Этой задаче отвечает программа PE3.
Определите параметры схемы ($L_1$, $L_2$, $C_1$, $C_2$, $R_2$, $r$).
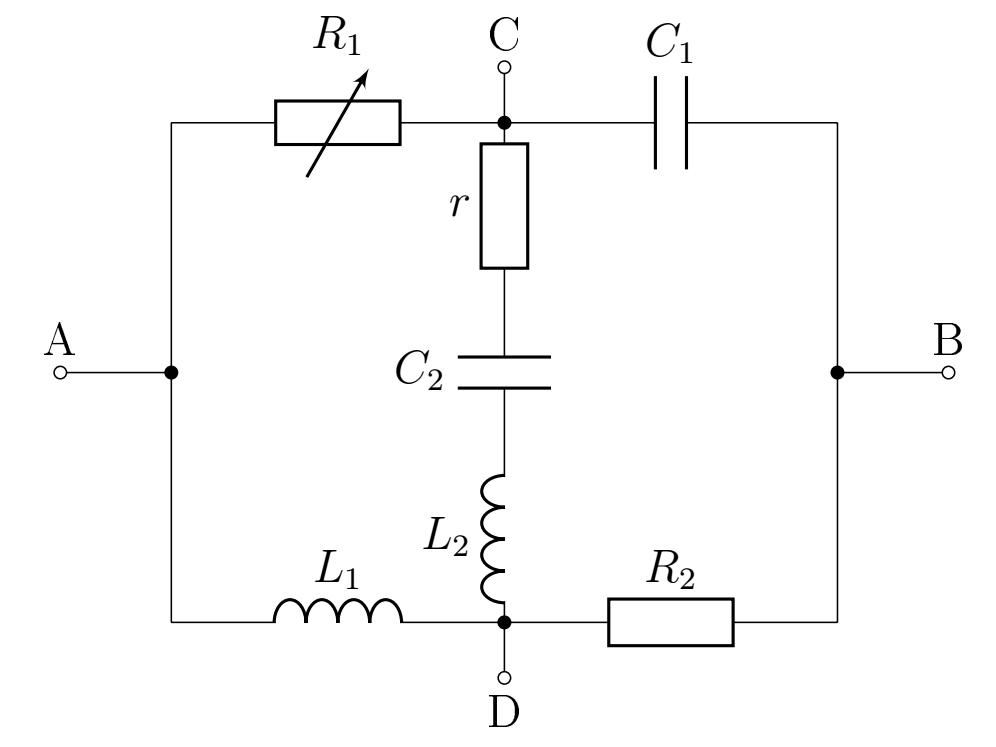
Решение: Имепедансы катушки с индуктивностью $L$, резистора с сопротивлением $R$ и конденсатора с ёмкостью $C$ в цепи переменного тока с циклической частотой $\omega$ равны: $$Z_L=i\omega L\quad Z_R=R\quad Z_C=-\cfrac{i}{\omega C} $$ где $i$ - мнимая единица. Пусть $U_0=1~\text{В}$ - амплитуда напряжения между клеммами $AB$. Тогда при нулевой циклической частоте силы тока через конденсаторы и резистор $R_1$ равны нулю, а напряжение на индуктивности $L_1$ не падает. Отсюда: $$R_2=\cfrac{U_0}{I_0} $$ где $I_0$ - сила тока в цепи при $\omega=0$. Измерим её: $$I_0=1{,}78~\text{мА} $$ Находим: Найдём индуктивность катушки $L_1$. Обратим внимание, что при низких значениях $\omega$ можно пренебречь падением напряжения на резисторе $R_1$, если выбрать его значение малым, а также силой тока через конденсаторы, поскольку их импедансы очень велики. Также индуктивность катушки является малой, в связи с чем можно получить приближённую формулу для зависимости $|U_{CD}|(\omega)$: $$|U_{CD}|=\omega L_1I $$ Изменяя частоту, получим экспериментальную зависимость $|U_{CD}|(\omega)$. Построим её график, и, проводя касательную к нему в нуле, находим: Найдём условие балансировки моста: $$Z_{R_1}Z_{R_2}=Z_{L_1}Z_{C_1} $$ Подставляя импендансы: $$R_1R_2=i\omega L_1\cdot\cfrac{-i}{\omega C_1}=\cfrac{L_1}{C_1} $$ Как видно из полученного выражения, условие балансировки моста не зависит от циклической частоты $\omega$. Подберём соответствующее этому значение $R'_1$ и проверим балансировку при нескольких частотах. Имеем: $$R'_1=1~\text{кОм} $$ откуда: Обратим внимание, что при фиксированных значениях $R_1$ напряжение $U_{CD}$ достигает минимума при циклической частоте $\omega_1$, равной: $$\omega_1=\cfrac{1}{\sqrt{L_2C_2}}=13{,}60~кГц $$ Выставим очень большое значение $R_1\to\infty$. Тогда силой текущего через него тока можно пренебречь, что приводит к образованию в цепи колебательного контура, состоящего из резистора $r$, катушки с индуктивностью $L_2$ и последовательно соединённых конденсаторов с ёмкостями $C_1$ и $C_2$. Для резонансной частоты в таком контуре имеем: $$\omega_2=\cfrac{1}{\sqrt{L_2C'}}=\sqrt{\cfrac{1}{L_2C_2}\left(1+\cfrac{C_2}{C_1}\right)}=16{,}58~\text{Гц} $$ Решая полученную систему уравнений, найдём: Вновь выставим в цепи частоту $\omega_1$. Построим резонансную кривую для близких частот. Определить величину $r$ можно из ширины резонансной кривой $\Delta{\omega}_1$: $$\cfrac{\omega_1}{\Delta{\omega}_1}=\cfrac{1}{r}\sqrt{\cfrac{L_2}{C_2}} $$ Измерим ширину резонансной кривой: $$\Delta{\omega_1}=117~\text{Гц} $$ откуда:
Ответ: $$R_2=560~\text{Ом} $$  Найдём индуктивность катушки $L_1$. Обратим внимание, что при низких значениях $\omega$ можно пренебречь падением напряжения на резисторе $R_1$, если выбрать его значение малым, а также силой тока через конденсаторы, поскольку их импедансы очень велики. Также индуктивность катушки является малой, в связи с чем можно получить приближённую формулу для зависимости $|U_{CD}|(\omega)$: $$|U_{CD}|=\omega L_1I $$ Изменяя частоту, получим экспериментальную зависимость $|U_{CD}|(\omega)$. Построим её график, и, проводя касательную к нему в нуле, находим:
Ответ: $$L_1=5{,}2\cdot{10^{-3}}~\text{Гн} $$  Найдём условие балансировки моста: $$Z_{R_1}Z_{R_2}=Z_{L_1}Z_{C_1} $$ Подставляя импендансы: $$R_1R_2=i\omega L_1\cdot\cfrac{-i}{\omega C_1}=\cfrac{L_1}{C_1} $$ Как видно из полученного выражения, условие балансировки моста не зависит от циклической частоты $\omega$. Подберём соответствующее этому значение $R'_1$ и проверим балансировку при нескольких частотах. Имеем: $$R'_1=1~\text{кОм} $$ откуда:
Ответ: $$C_1=9{,}3\cdot{10^{-8}}~\text{Ф} $$  Обратим внимание, что при фиксированных значениях $R_1$ напряжение $U_{CD}$ достигает минимума при циклической частоте $\omega_1$, равной: $$\omega_1=\cfrac{1}{\sqrt{L_2C_2}}=13{,}60~кГц $$ Выставим очень большое значение $R_1\to\infty$. Тогда силой текущего через него тока можно пренебречь, что приводит к образованию в цепи колебательного контура, состоящего из резистора $r$, катушки с индуктивностью $L_2$ и последовательно соединённых конденсаторов с ёмкостями $C_1$ и $C_2$. Для резонансной частоты в таком контуре имеем: $$\omega_2=\cfrac{1}{\sqrt{L_2C'}}=\sqrt{\cfrac{1}{L_2C_2}\left(1+\cfrac{C_2}{C_1}\right)}=16{,}58~\text{Гц} $$ Решая полученную систему уравнений, найдём:
Ответ: $$C_2=C_1\left(\cfrac{\omega^2_2}{\omega^2_1}-1\right)=4{,}5\cdot{10^{-8}}~\text{Ф} $$
Ответ: $$L_2=\cfrac{1}{C_1(\omega^2_2-\omega^2_1)}=0{,}12~\text{Гн} $$  Вновь выставим в цепи частоту $\omega_1$. Построим резонансную кривую для близких частот. Определить величину $r$ можно из ширины резонансной кривой $\Delta{\omega}_1$: $$\cfrac{\omega_1}{\Delta{\omega}_1}=\cfrac{1}{r}\sqrt{\cfrac{L_2}{C_2}} $$ Измерим ширину резонансной кривой: $$\Delta{\omega_1}=117~\text{Гц} $$ откуда:
Ответ: $$r=\cfrac{\Delta{\omega}_1}{\omega_1}\sqrt{\cfrac{L_2}{C_2}}=14~\text{Ом} $$
Темы:
PE, Цепи, Сборы XY, Y, Переменный ток, 2022, RLC, Амплитудно-частотная характеристика